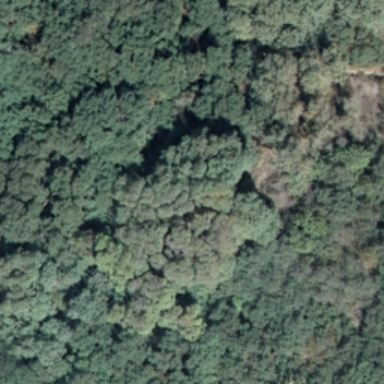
This is a dense forest with lots of dark green trees .